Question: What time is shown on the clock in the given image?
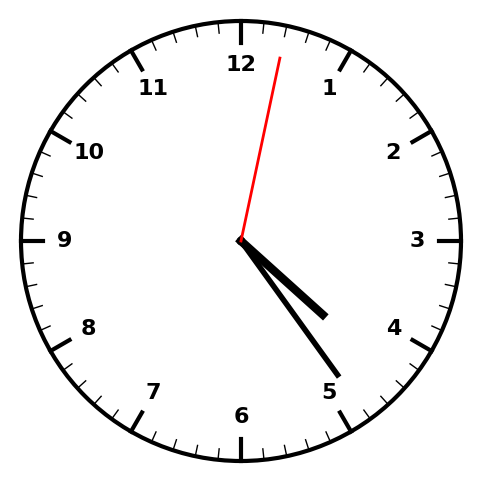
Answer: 04:24:02